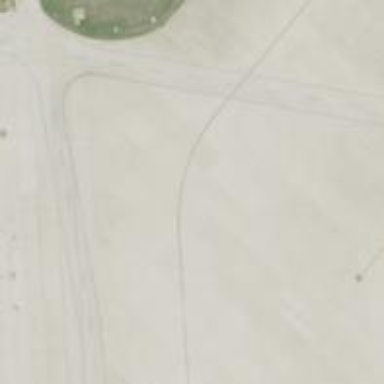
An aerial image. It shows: View of taxiway at the airport.